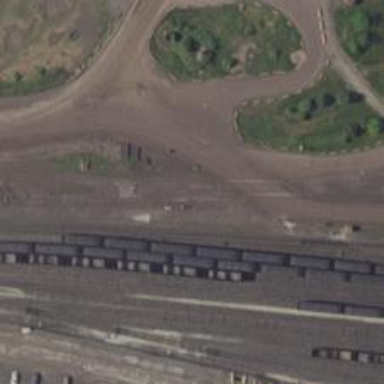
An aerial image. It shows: Railway spur service.